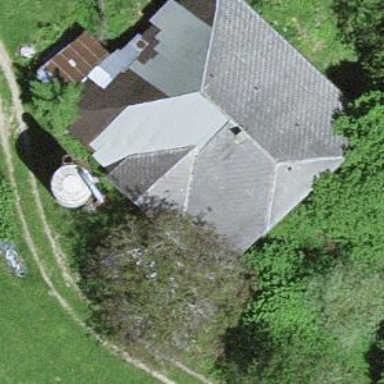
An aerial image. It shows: Farm building.